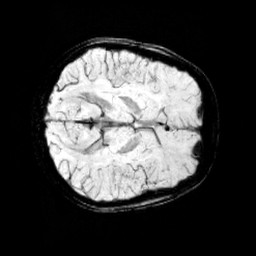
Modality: minIP
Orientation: axial
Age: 10
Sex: female
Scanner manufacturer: siemens
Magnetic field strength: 3 T
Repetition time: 0.027 s
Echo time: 0.02 s